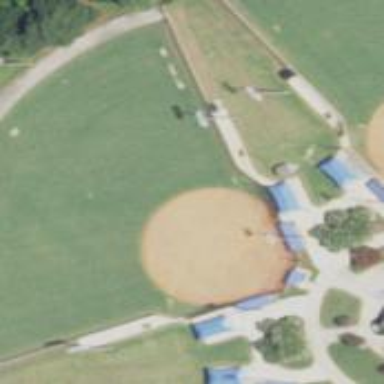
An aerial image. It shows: Baseball pitch for leisure and sports activities.